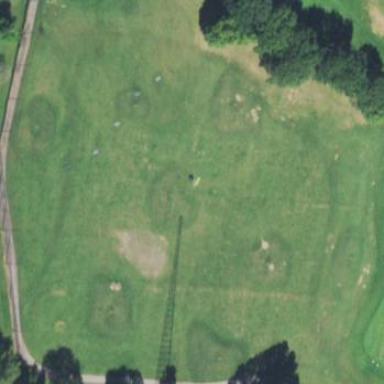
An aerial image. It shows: Grassy area designated as driving range for golf.